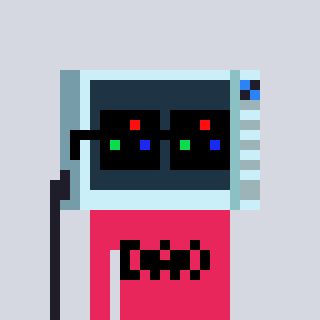
a pixel art character with square black sunglasses, a microwave-shaped head and a redpinkish-colored body on a cool background